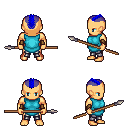
a pixel art fantasy rpg character, male body template, human, tanned skin, teal tunic, metal pants, blue short mohawk hairstyle, leather bracers, spear, four views (front, back, left, right), 2x2 character sprite sheet, small pixel art, hard edges, no anti-aliasing